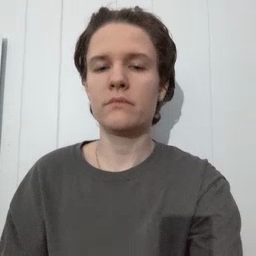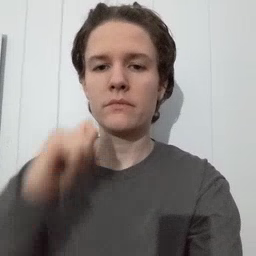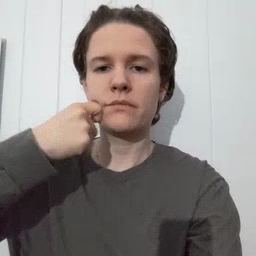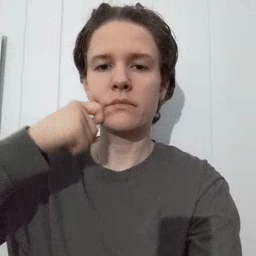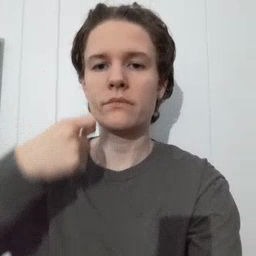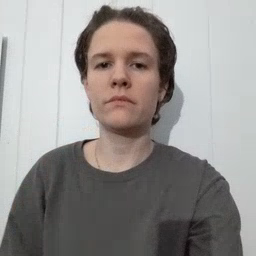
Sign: apple